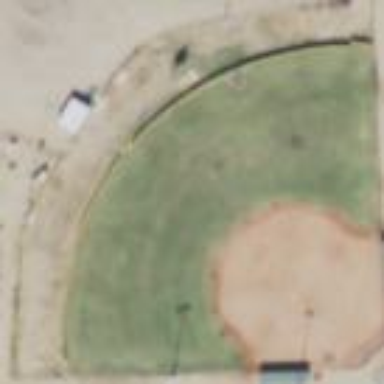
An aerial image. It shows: Baseball pitch for leisure land activities.